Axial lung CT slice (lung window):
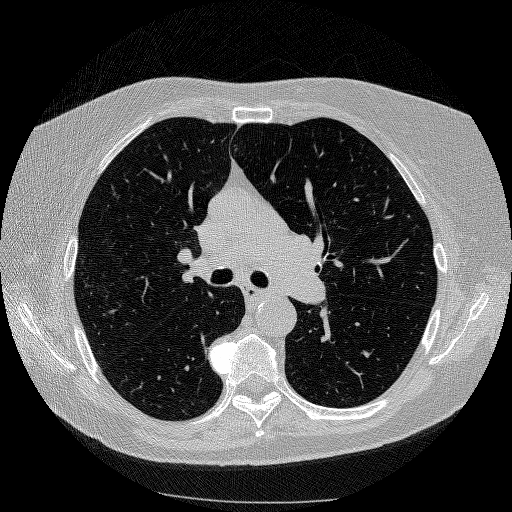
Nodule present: no